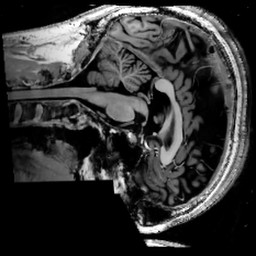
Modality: T1w
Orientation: sagittal
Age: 27
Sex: male
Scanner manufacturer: siemens
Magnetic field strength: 7 T
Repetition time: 6 s
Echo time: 0.00283 s